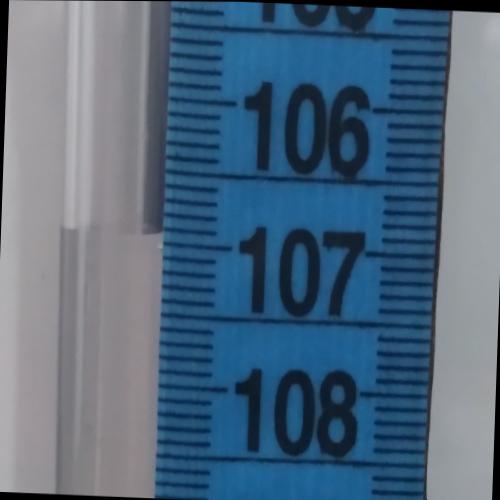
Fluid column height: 106.9 cm